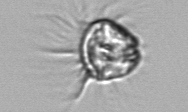
Label: Leegaardiella_ovalis